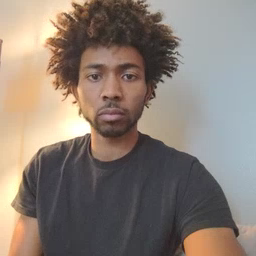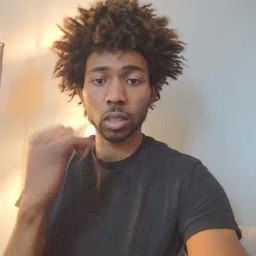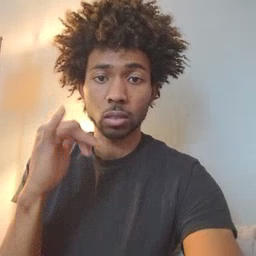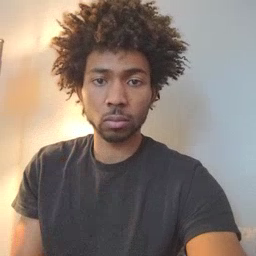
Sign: yellow